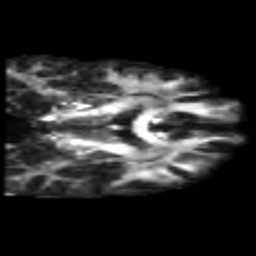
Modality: FA
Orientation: coronal
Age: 50
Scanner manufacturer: philips
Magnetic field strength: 3 T
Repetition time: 8.6 s
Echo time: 0.127 s